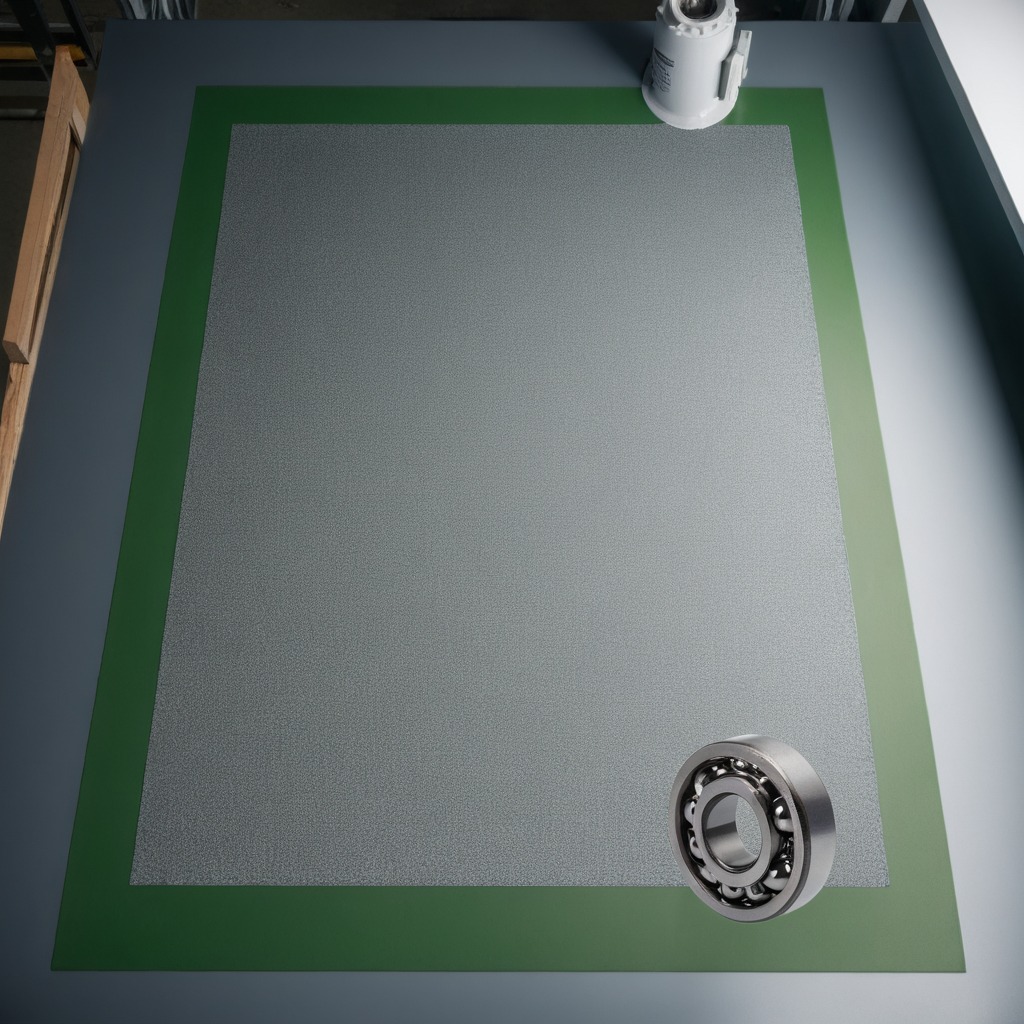
A metal ball bearing lying on the clean granite tabletop covered with a green rubber mat inside a workshop under bright overhead lighting crisp shadows high clarity worn but beneath the mat